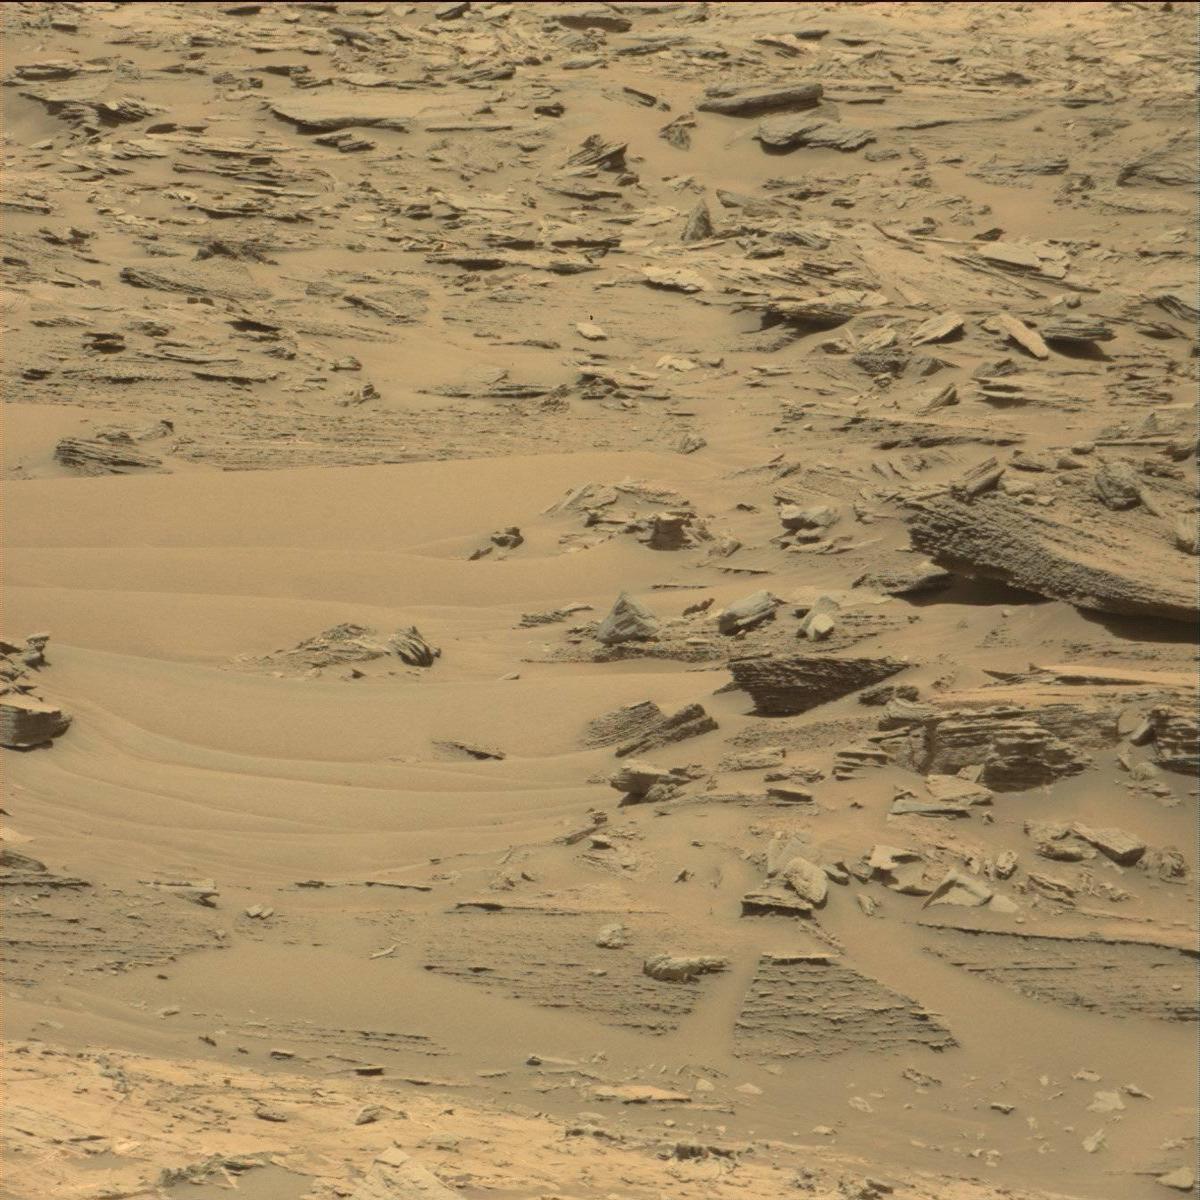
Terrain classes present: Bedrock, Sand / Soil